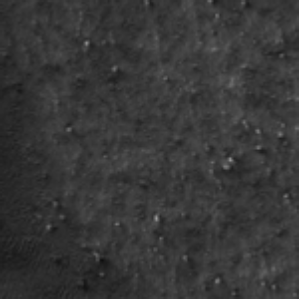
Label: frost